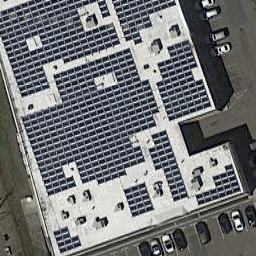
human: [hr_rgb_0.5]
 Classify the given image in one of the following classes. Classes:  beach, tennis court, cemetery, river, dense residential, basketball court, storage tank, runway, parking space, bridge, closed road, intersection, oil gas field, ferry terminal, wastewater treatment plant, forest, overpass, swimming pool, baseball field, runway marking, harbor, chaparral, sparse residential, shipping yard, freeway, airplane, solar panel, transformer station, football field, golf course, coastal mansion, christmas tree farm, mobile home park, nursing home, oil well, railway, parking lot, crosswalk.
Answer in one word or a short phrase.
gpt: solar panel